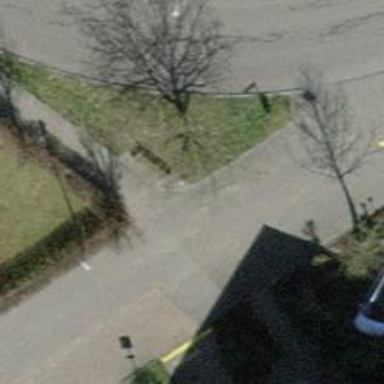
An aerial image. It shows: Residential road with asphalt surface and no sidewalks.